Interaction volume radius: 5 \u00c5
Interaction volume height: 35 \u00c5
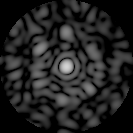
Disorder parameter: 0.7384